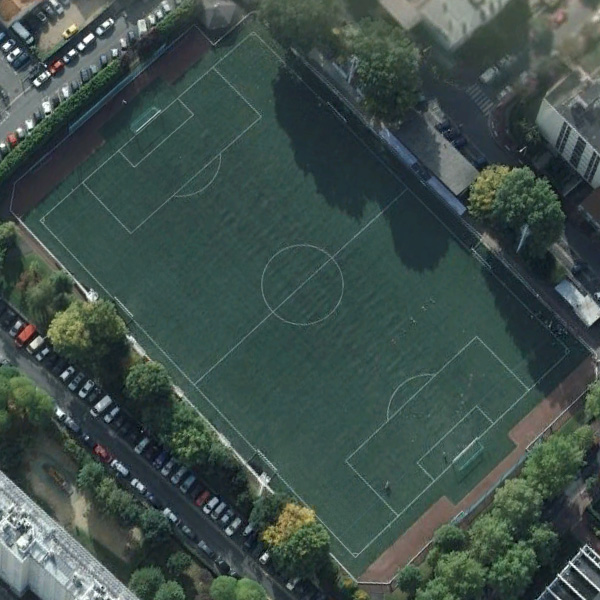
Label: Playground